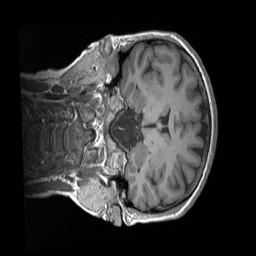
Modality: T1w
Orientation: coronal
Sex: female
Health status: ill
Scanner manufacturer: siemens
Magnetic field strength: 3 T
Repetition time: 1.66 s
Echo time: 0.00254 s